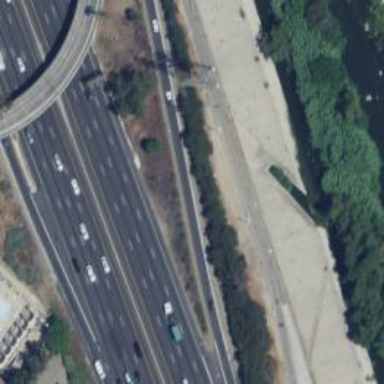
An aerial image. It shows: Motorway link.